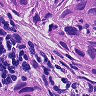
Metastatic tissue present: yes